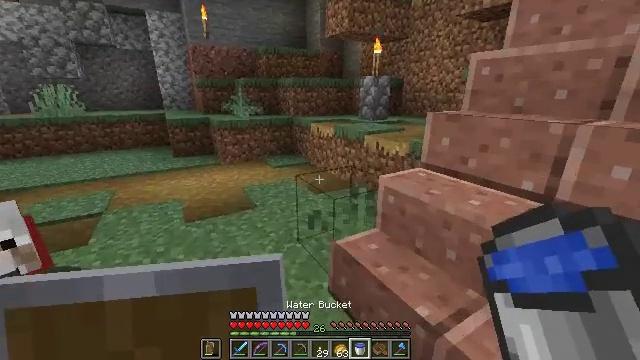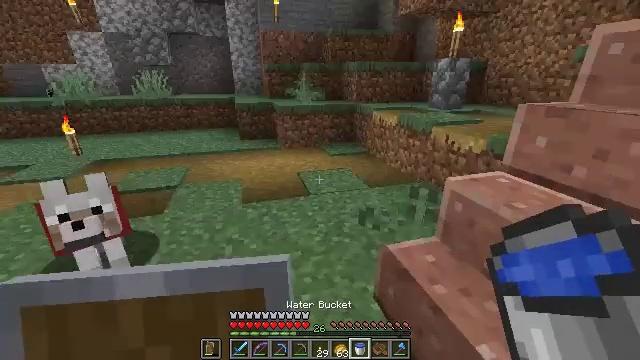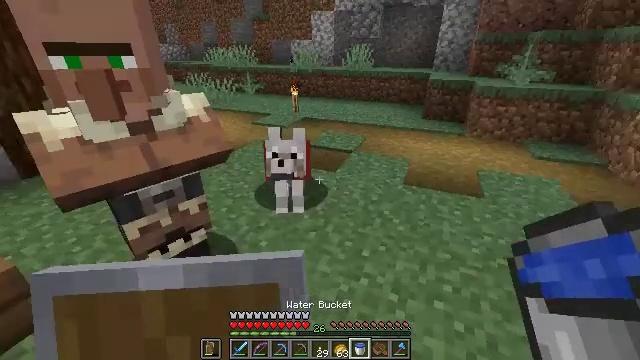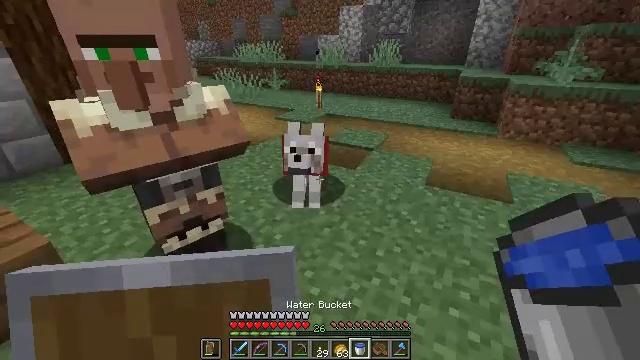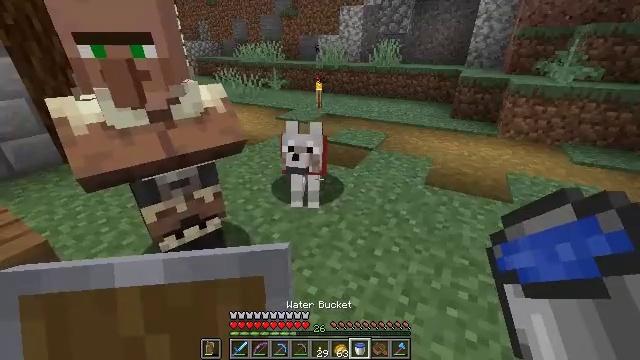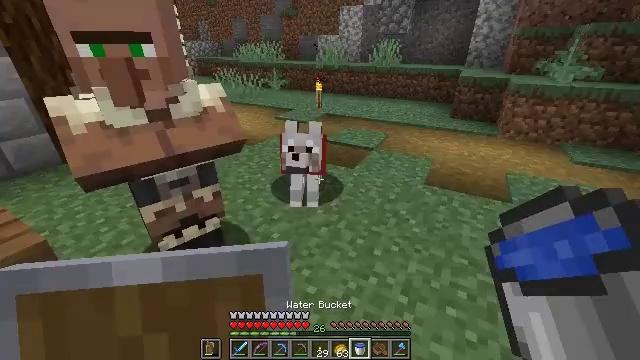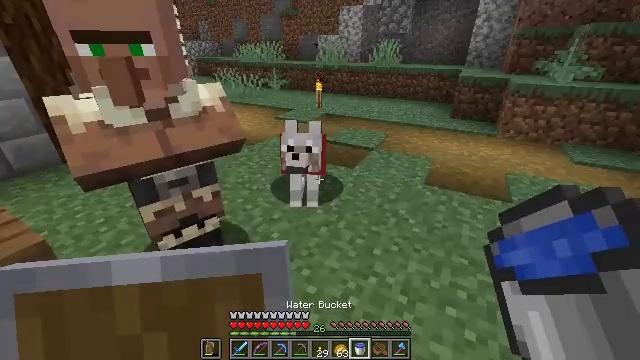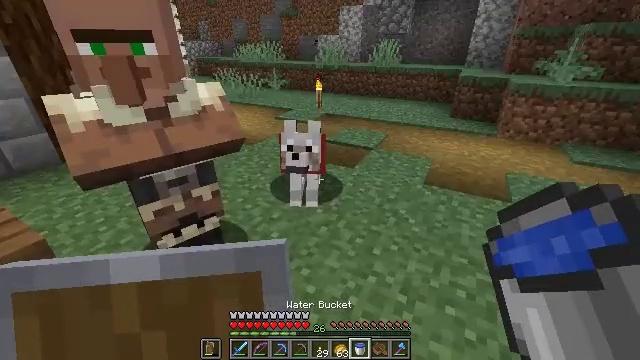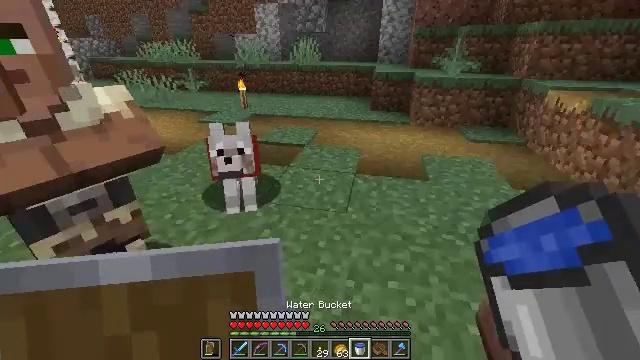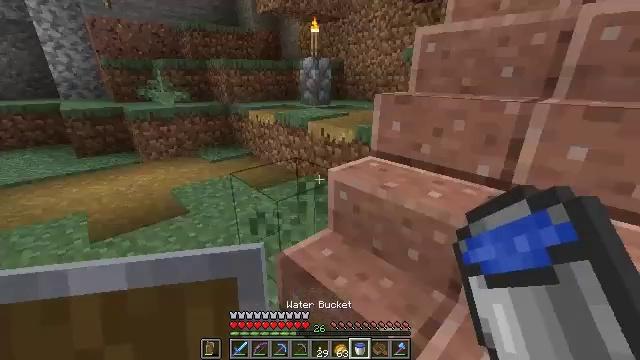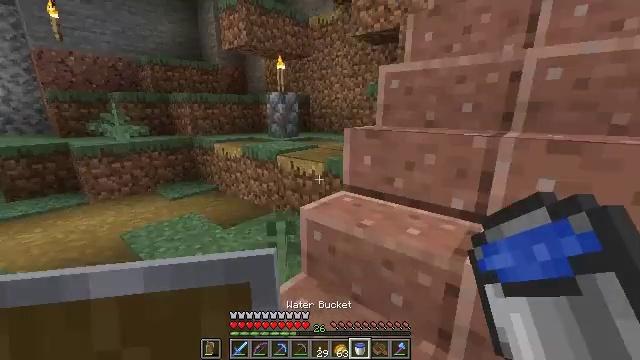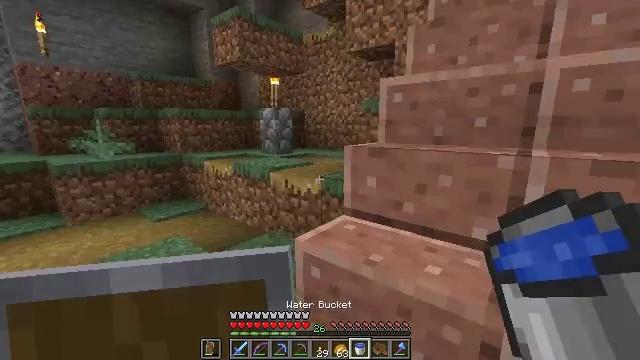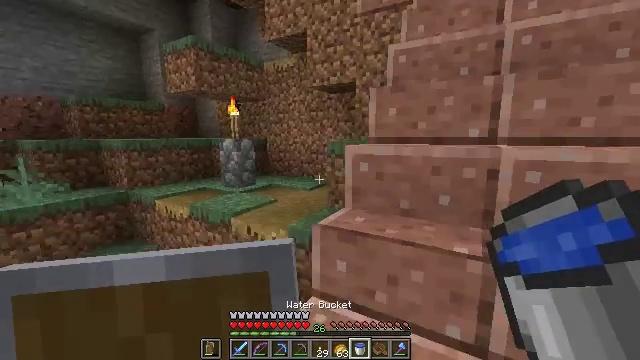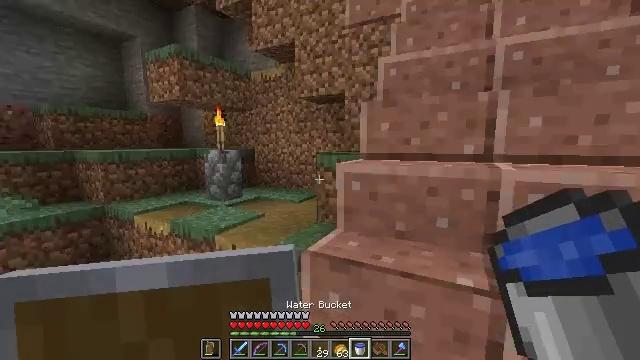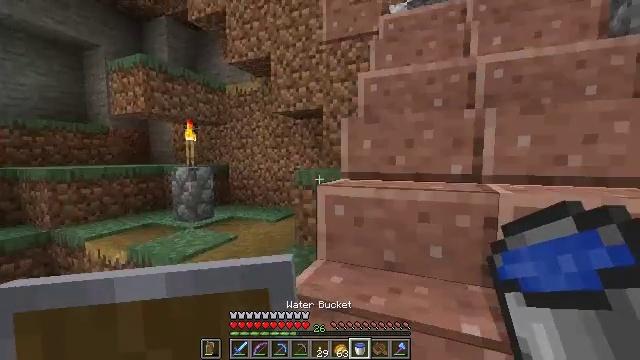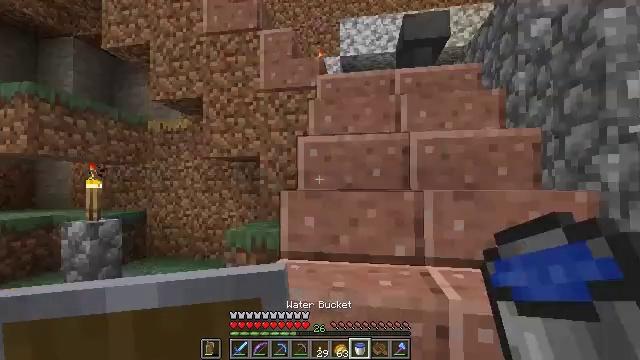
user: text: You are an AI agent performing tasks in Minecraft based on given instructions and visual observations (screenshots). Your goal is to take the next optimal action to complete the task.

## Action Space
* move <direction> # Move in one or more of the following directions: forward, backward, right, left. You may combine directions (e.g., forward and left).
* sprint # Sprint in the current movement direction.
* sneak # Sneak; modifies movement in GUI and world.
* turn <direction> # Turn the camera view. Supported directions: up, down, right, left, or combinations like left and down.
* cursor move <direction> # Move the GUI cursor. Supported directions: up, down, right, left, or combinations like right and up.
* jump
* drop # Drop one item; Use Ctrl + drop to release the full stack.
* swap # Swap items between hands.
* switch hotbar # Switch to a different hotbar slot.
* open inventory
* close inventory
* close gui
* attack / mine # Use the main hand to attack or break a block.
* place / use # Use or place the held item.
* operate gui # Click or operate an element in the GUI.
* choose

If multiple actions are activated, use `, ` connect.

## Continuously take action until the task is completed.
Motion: motion action
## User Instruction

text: Break the anvil to move it.
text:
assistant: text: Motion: turn left and down
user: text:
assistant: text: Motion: turn left and down
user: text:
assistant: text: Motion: turn left
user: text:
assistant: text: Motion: no_op
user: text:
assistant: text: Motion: no_op
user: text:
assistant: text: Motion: no_op
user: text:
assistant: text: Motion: no_op
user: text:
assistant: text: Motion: turn right
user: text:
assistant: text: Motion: move forward, turn right and up
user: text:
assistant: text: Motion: move forward, turn right and up
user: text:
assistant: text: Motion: move forward, turn right and up
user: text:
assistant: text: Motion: move forward, turn right and up
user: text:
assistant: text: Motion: move forward, turn right and up
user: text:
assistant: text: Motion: move forward, turn right and up
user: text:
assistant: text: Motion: move forward, turn right and up
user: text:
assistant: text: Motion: move forward, turn right and up
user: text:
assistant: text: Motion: move forward, turn left
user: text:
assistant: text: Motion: move forward
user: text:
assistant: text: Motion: move forward
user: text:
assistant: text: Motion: move forward, switch to hotbar 1
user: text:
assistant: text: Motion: move forward, turn right and down, switch to hotbar 1
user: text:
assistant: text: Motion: move forward, switch to hotbar 1
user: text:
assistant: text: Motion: move forward, turn right
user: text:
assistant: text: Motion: move forward
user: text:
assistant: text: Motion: move forward and move left
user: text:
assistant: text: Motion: move forward and move left, turn right and down
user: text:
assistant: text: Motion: move forward and move left, turn right and down
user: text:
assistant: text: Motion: move left, turn right and down
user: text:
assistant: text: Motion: move left, turn right
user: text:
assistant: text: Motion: move back and move left, turn right and down